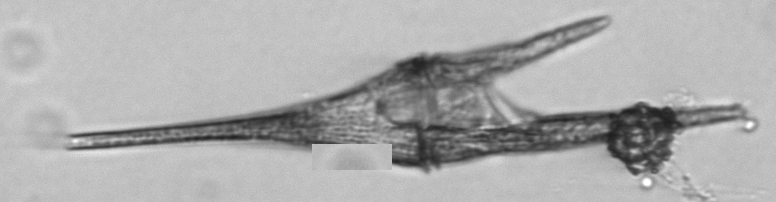
Label: Tripos_furca